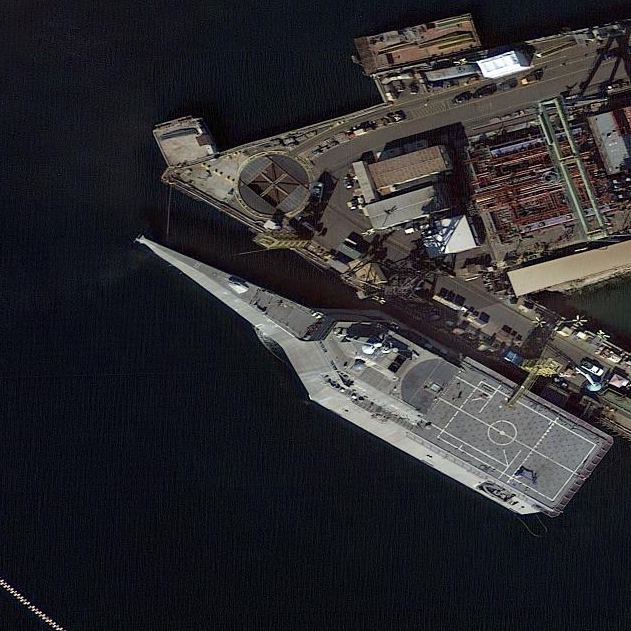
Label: Independence-class_combat_ship